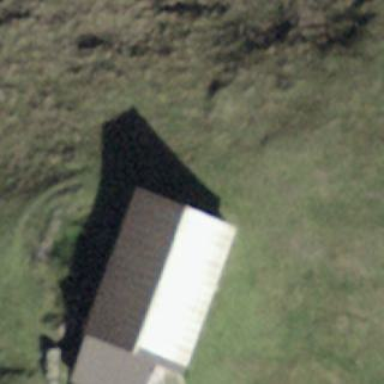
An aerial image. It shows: Shed.